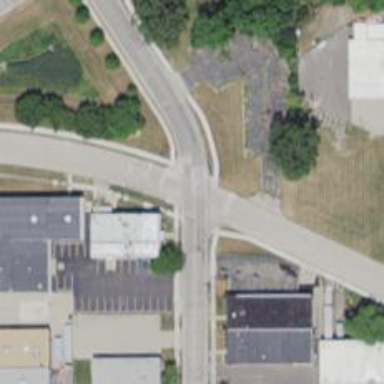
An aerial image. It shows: Road with stop sign.